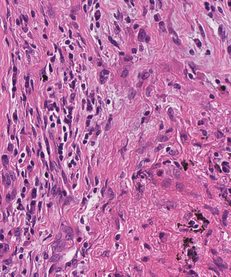
Tumor epithelial tissue: no
Tumor-associated stroma tissue: yes
Normal tissue: no